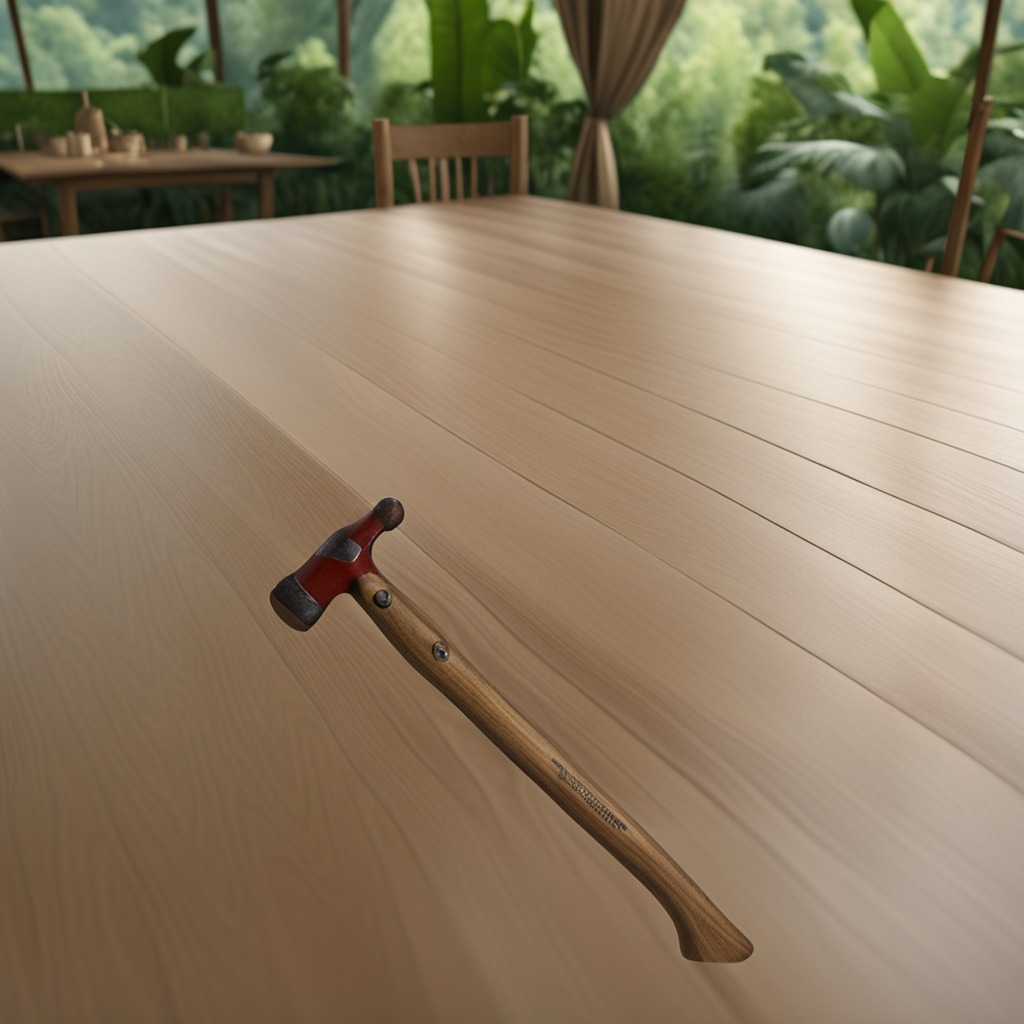
A hammer is lying on a wooden table in a jungle field workshop tent.